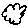
Label: cloud